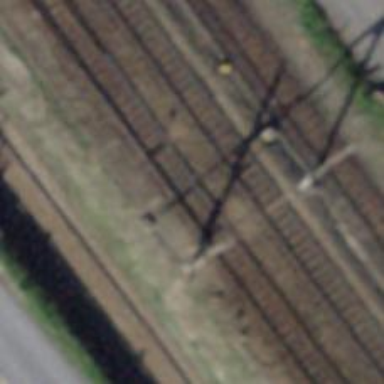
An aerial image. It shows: Railway switch.